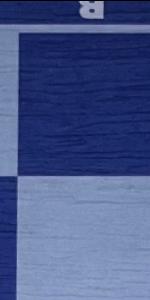
Label: Empty